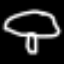
Label: mushroom